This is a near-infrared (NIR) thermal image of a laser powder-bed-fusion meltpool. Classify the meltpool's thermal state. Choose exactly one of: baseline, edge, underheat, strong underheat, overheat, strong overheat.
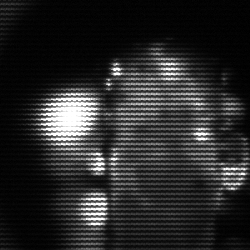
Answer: strong underheat